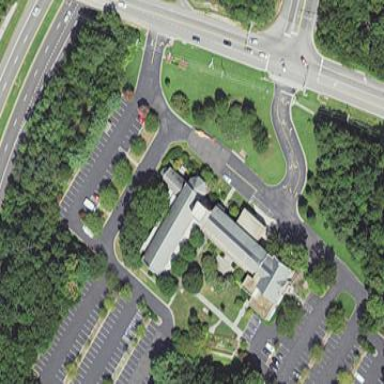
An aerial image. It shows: Building that serves as place of worship.